Question: Why cant I set a version info in a Dunit Test projet? The checkbox is disabled for this projetct, but not for other projects. See the screenshot:

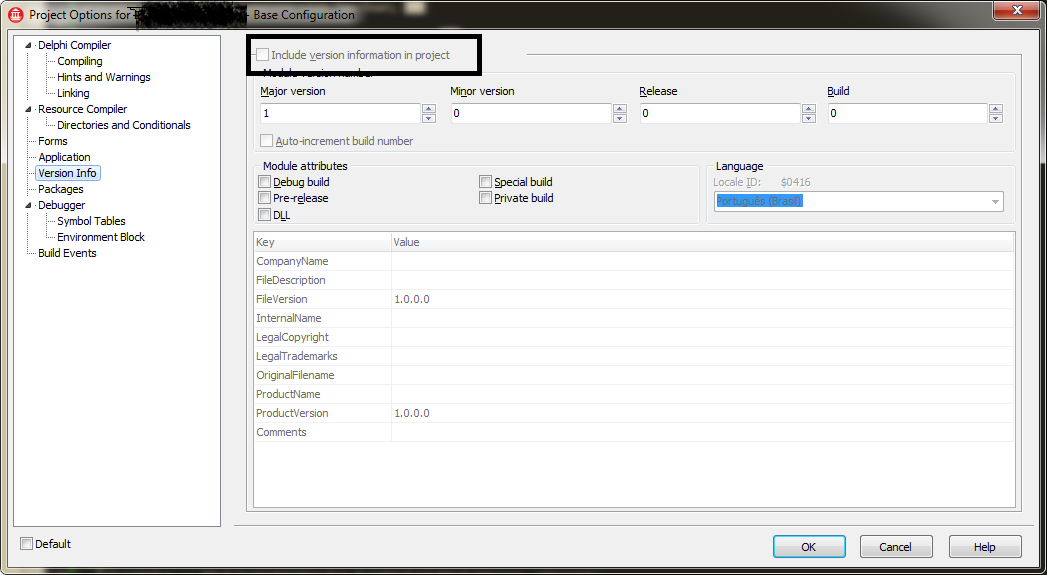
Answer: You may be missing the {$R *.res} directive in your test project's source. It needs to be in the .dpr or you won't be able to use this feature in the project options.
It should be there by default but occasionally it can get screwed up when adding or removing a unit from a project. When this happens it will look like:
'''
$R *.res} // notice the missing '{'
'''
If this happened and a developer didn't know what they were looking at they may have just deleted the offending line.
Additionally, if the test project started out as a command line project it may not have had this directive to begin with.